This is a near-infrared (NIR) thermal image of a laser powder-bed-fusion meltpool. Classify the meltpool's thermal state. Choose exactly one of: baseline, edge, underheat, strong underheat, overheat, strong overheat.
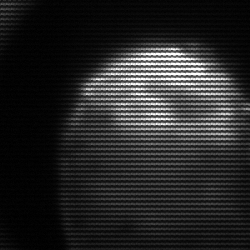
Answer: edge